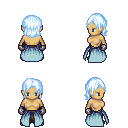
a pixel art fantasy rpg character, female body template, human, tanned skin, overskirt, robe skirt, white cyan long bangs hairstyle, metal gloves, brown shoes, four views (front, back, left, right), 2x2 character sprite sheet, small pixel art, hard edges, no anti-aliasing